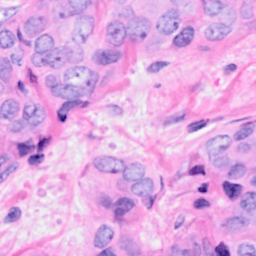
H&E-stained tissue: Breast